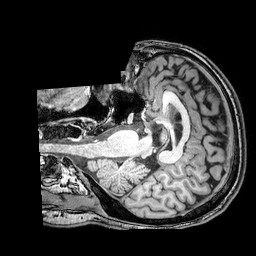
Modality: T1w
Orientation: axial
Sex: male
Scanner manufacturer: philips
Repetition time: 0.008201 s
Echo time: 0.00378 s